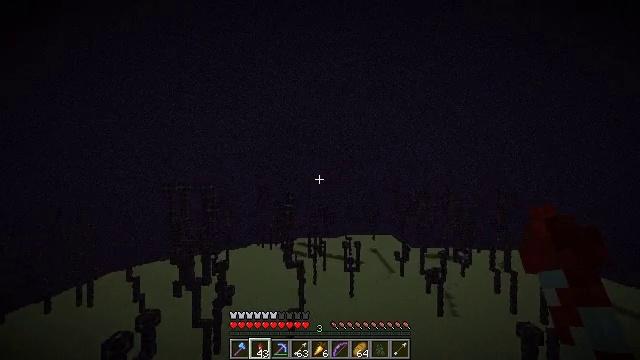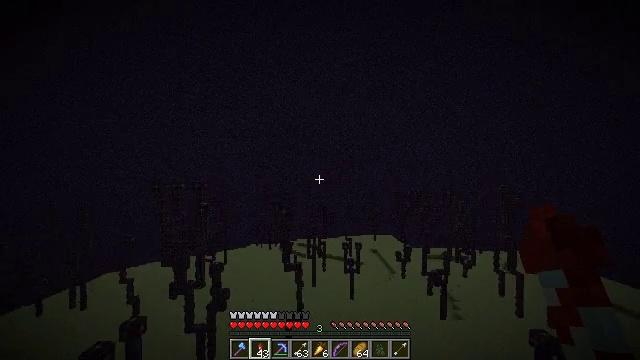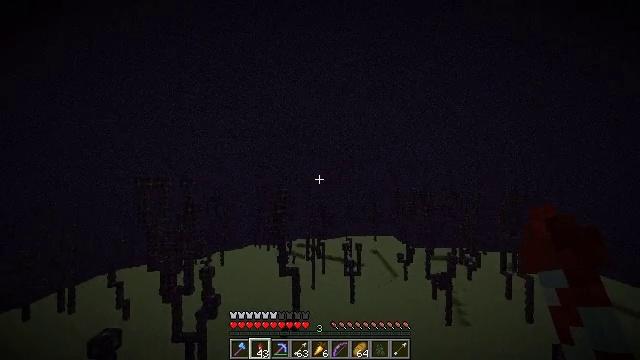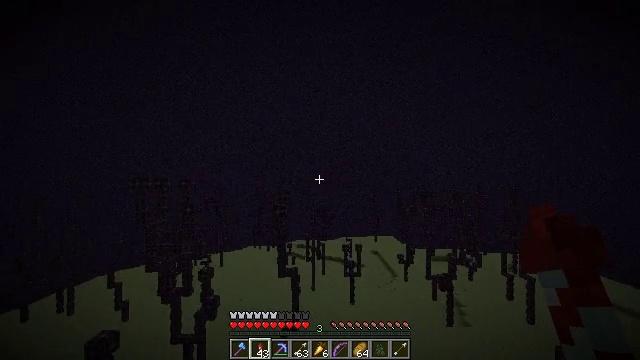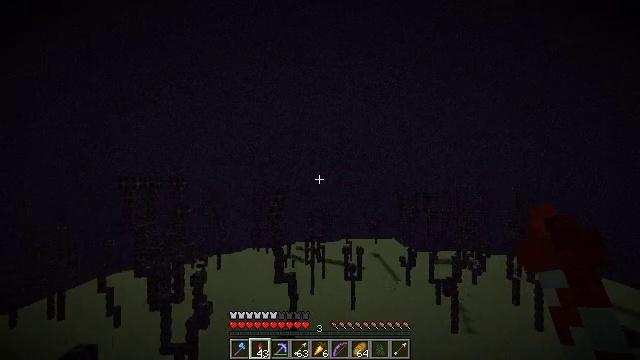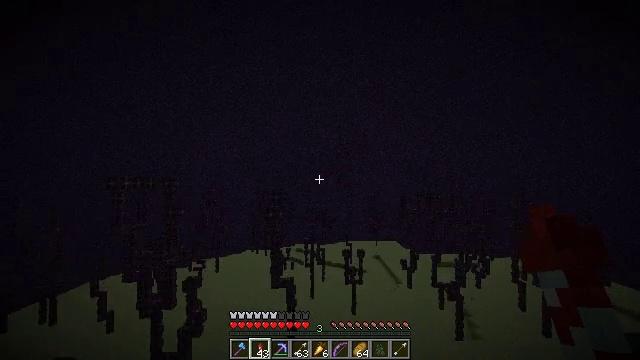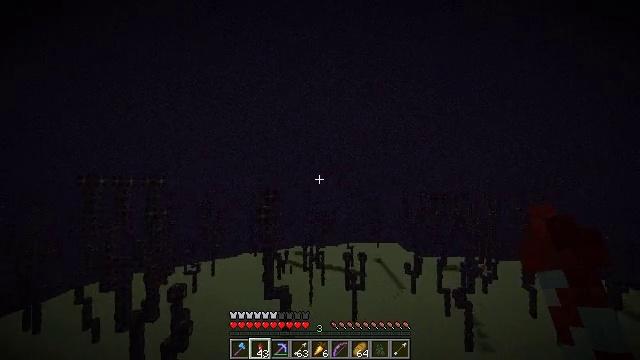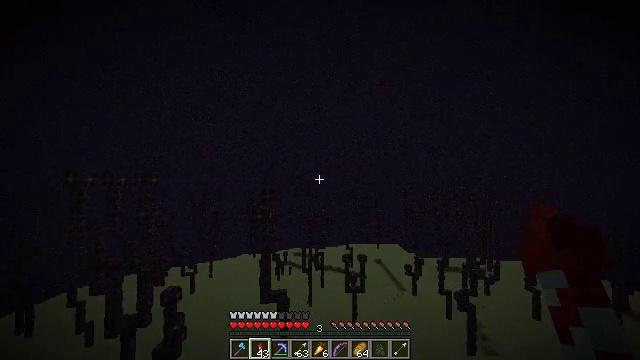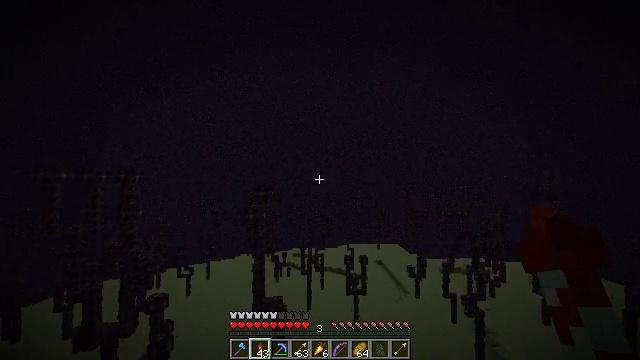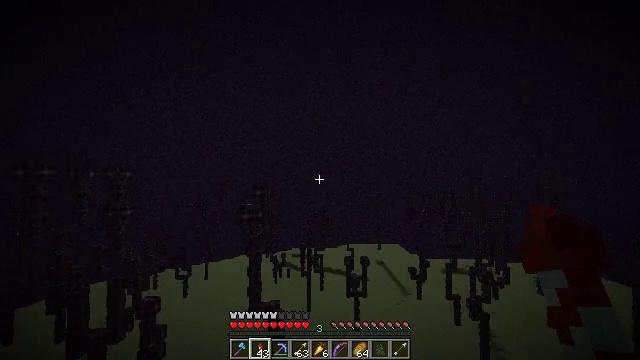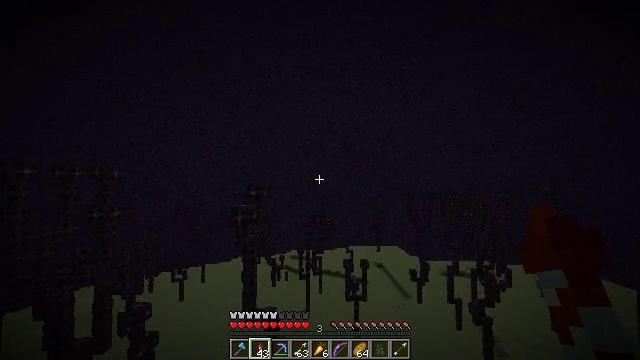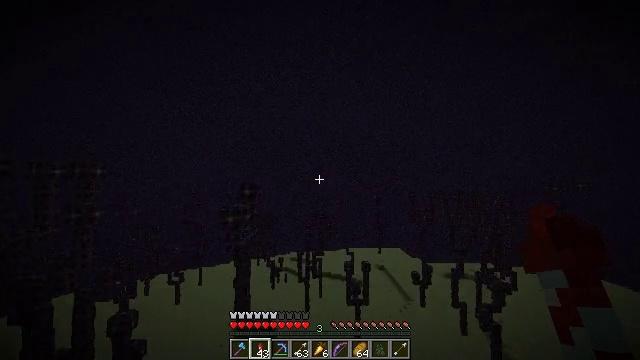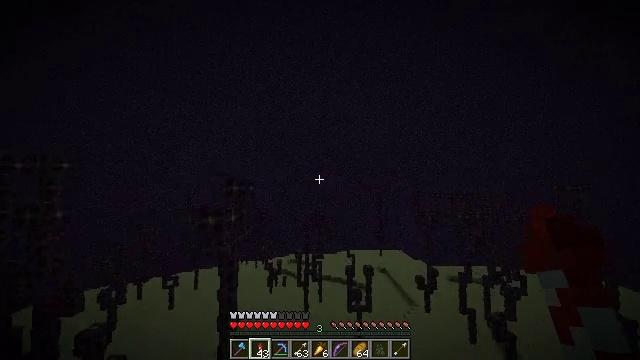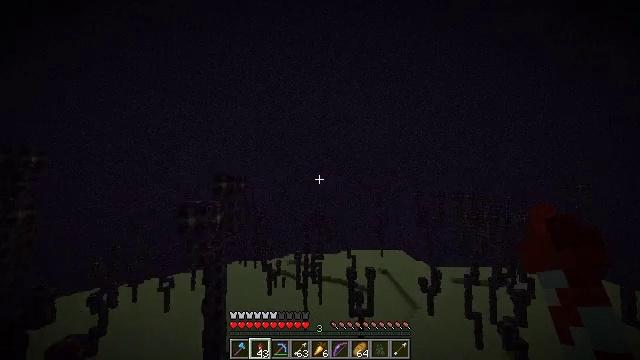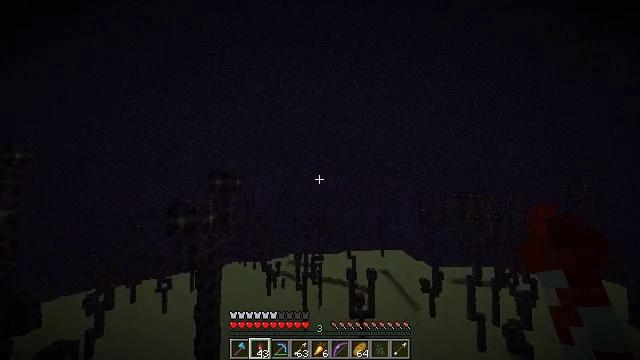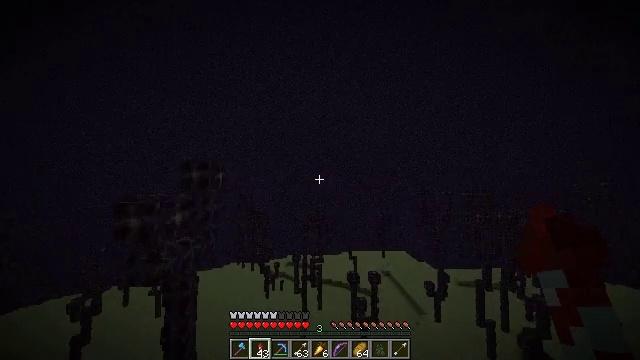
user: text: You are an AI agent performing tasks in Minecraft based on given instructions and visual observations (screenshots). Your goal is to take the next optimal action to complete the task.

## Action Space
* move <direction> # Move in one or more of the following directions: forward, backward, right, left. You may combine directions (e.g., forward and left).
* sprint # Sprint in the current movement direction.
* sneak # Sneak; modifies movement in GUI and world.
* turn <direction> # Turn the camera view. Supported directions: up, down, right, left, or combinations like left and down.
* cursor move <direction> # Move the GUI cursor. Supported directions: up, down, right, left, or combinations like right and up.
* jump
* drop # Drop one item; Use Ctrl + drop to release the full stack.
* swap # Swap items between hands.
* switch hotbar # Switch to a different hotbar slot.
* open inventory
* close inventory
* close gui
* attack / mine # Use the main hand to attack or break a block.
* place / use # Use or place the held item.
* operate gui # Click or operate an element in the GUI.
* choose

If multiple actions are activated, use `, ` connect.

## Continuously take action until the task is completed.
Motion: motion action
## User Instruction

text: Remove a firework rocket from the inventory.
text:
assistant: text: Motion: move forward, sprint, jump
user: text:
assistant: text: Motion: move forward, sprint, jump
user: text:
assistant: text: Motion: move forward, sprint, jump
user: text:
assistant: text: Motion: move forward, sprint, jump
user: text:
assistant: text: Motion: move forward, sprint, jump
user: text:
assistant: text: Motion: move forward, sprint, jump
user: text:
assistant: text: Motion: move forward, sprint, jump
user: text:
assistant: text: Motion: move forward, sprint, jump
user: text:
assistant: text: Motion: move forward, sprint, jump
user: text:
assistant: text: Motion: move forward, sprint, jump
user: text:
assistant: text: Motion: move forward, sprint, jump
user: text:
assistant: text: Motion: move forward, sprint, jump
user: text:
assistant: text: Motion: move forward, sprint, jump
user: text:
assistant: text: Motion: move forward, sprint, jump
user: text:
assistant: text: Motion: move forward, sprint, jump
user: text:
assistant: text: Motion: move forward, sprint, jump
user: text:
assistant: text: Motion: move forward, sprint, jump
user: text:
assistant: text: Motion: move forward, sprint, jump
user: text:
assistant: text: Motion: move forward, sprint, jump
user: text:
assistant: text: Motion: move forward, sprint, jump
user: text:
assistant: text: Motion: move forward, sprint, jump
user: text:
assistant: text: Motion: move forward, sprint, jump
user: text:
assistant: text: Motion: move forward, sprint, jump
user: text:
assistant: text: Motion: move forward, sprint, turn right, jump
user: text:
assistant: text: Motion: move forward, sprint, turn right, jump
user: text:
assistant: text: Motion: move forward, sprint, turn right, jump
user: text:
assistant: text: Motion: move forward, sprint, turn right, jump
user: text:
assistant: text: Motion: move forward, sprint, turn right, jump
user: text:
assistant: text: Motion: move forward, sprint, turn right, jump
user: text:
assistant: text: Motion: move forward, sprint, turn right, jump